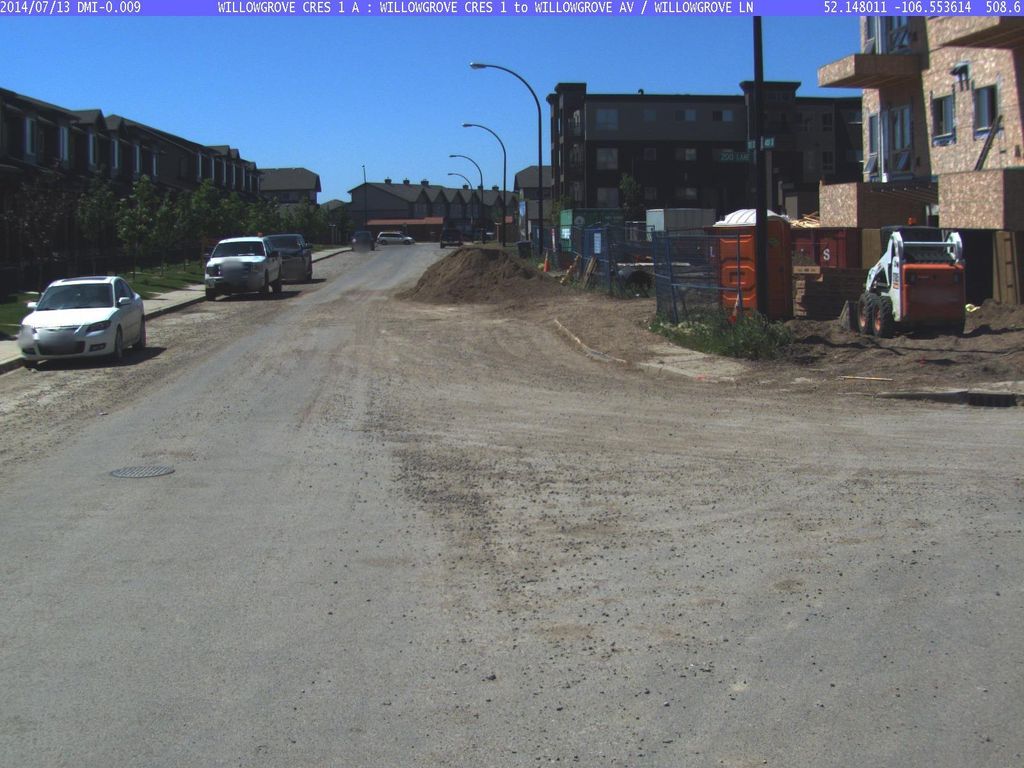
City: saskatoon